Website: home-depot
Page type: newsletter-management
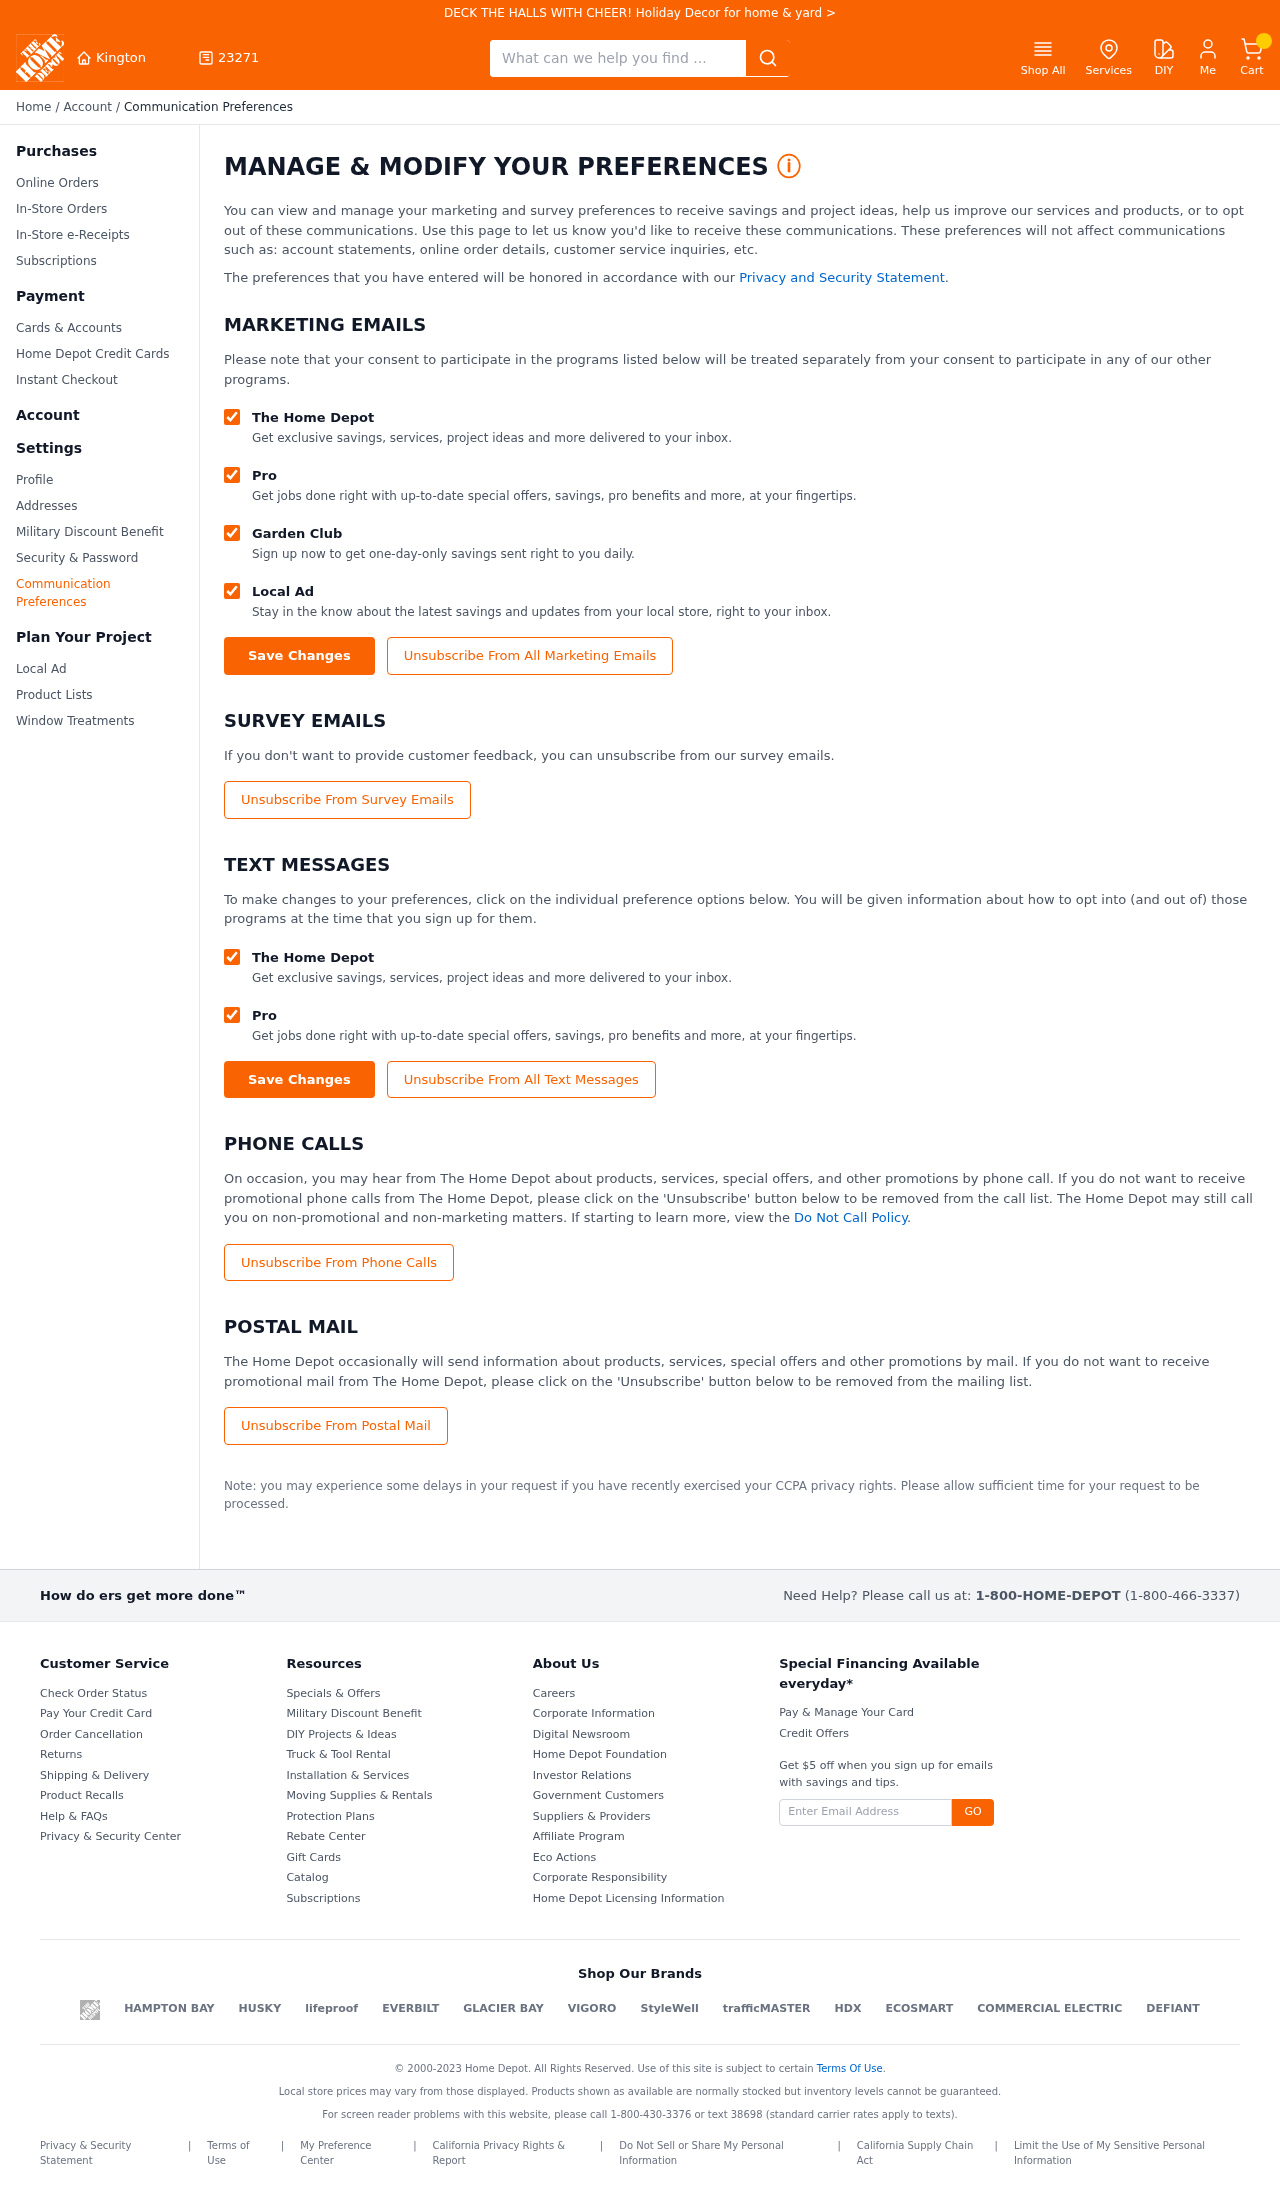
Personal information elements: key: PII_CITY
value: Kington
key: PII_POSTCODE
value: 23271
Search elements: key: HEADER_SEARCH
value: What can we help you find ...